六年级 · 解析几何
 下图是某公园平面图（比例尺 1：20000），图中 $\qquad$ " 为步行道。

（1）剧场的位置表示为 $(7,5)$ ，用数对表示下面各地点的位置。

南门 $\qquad$中心广场 $\qquad$ ，游船码头 $\qquad$ ，魔幻小屋 $\qquad$ .

（2）童话世界在美食街 $\qquad$ ）偏 $\qquad$ _) $\qquad$ ）̊方向上。

（3）从游艺区到剧场去看演出，写出沿步行道行走的最短路线。游艺区 $\rightarrow$ $\qquad$ _

（4）游船码头在美食街的 $\qquad$ ）方向，它们之间的实际距离是 $\qquad$ ) m。
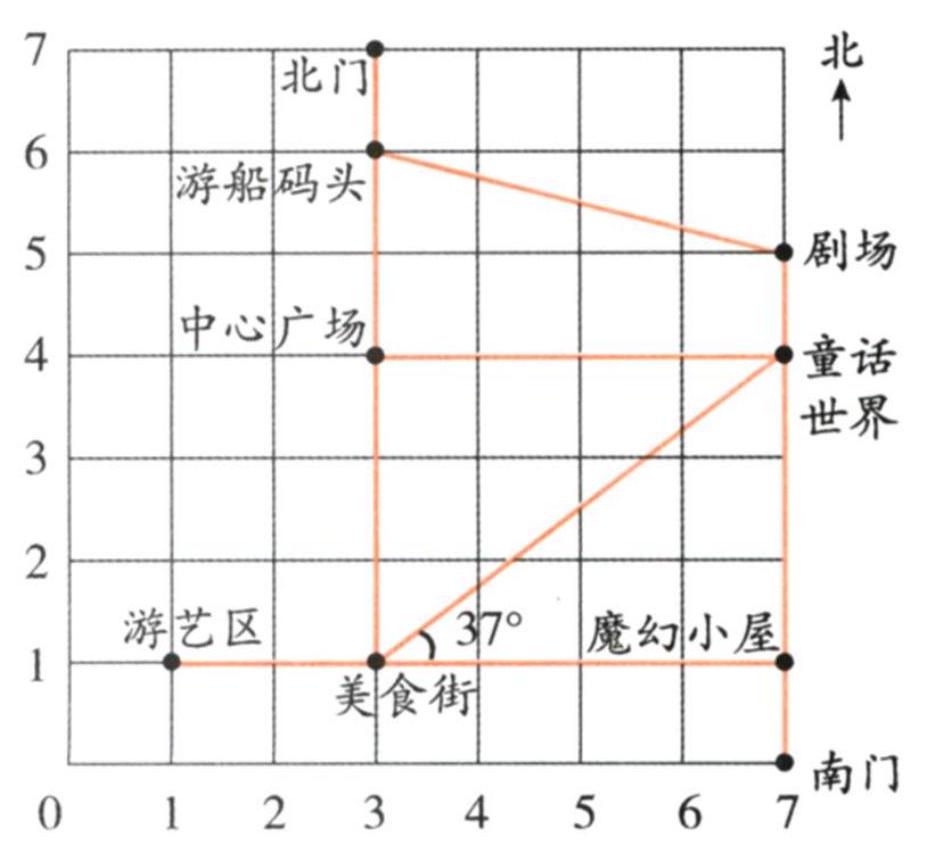
答案: $(7,0) \quad(3,4) \quad(3,6) \quad(7,1) \quad$ 东 北 37 美食街童话世界 $\rightarrow$ 剧场 正

北 800